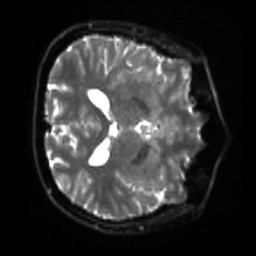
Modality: sbref
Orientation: axial
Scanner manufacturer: siemens
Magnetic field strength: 3 T
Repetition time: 4 s
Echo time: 0.0594 s